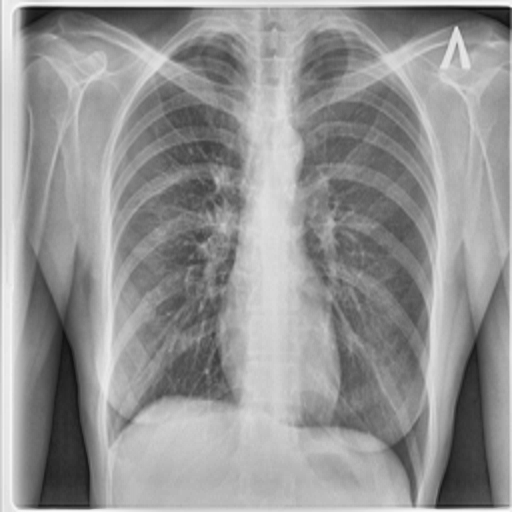
Finding: TUBERCULOSIS